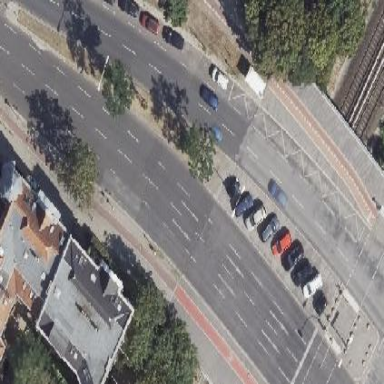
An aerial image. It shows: Traffic island along the road.